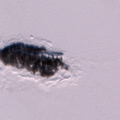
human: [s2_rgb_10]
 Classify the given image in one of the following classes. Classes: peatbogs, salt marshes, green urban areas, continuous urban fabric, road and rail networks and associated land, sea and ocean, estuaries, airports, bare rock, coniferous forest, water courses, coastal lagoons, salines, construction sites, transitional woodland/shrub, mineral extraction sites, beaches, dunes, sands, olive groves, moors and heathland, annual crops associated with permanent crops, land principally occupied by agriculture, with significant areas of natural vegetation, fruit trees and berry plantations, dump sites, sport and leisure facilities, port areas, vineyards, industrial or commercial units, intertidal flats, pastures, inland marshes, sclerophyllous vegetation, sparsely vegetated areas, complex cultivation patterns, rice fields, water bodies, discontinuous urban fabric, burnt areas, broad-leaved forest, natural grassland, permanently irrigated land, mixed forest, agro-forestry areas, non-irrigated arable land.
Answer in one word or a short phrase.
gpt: sea and ocean